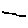
Label: line